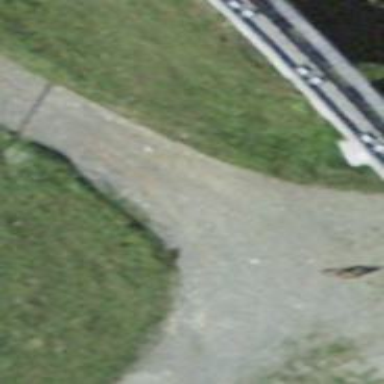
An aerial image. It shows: Gravel path.